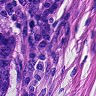
Metastatic tissue present: yes